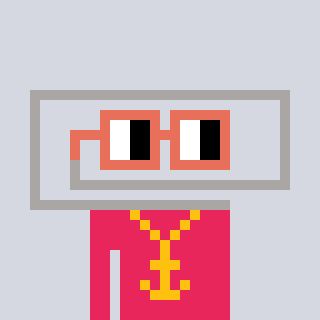
a pixel art character with square orange glasses, a paperclip-shaped head and a redpinkish-colored body on a cool background